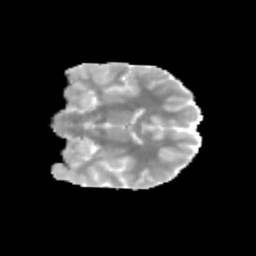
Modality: MD
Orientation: coronal
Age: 13
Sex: male
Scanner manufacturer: siemens
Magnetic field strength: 3 T
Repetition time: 3.8 s
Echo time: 0.07 s